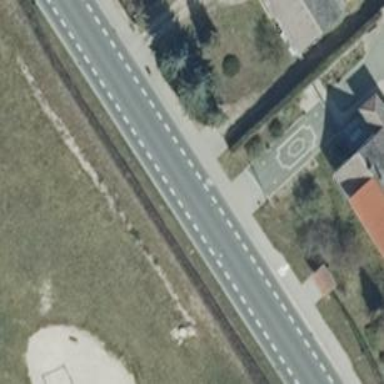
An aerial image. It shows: Primary highway with asphalt surface. There is cycle lane on the left side of the road.